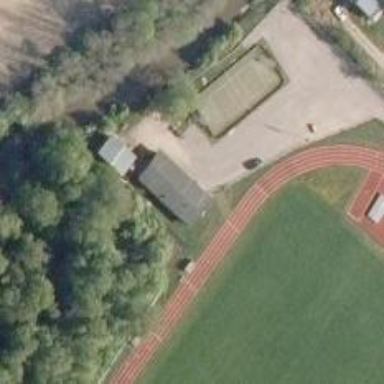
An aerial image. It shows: Track in leisure land.